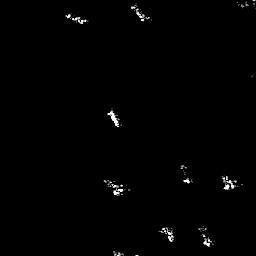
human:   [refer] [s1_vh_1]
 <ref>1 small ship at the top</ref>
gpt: <box>[[50, 1, 58, 8, 0]]</box>

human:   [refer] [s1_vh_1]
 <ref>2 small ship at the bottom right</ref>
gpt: <box>[[84, 67, 92, 74, 0]], [[76, 87, 83, 96, 0]]</box>

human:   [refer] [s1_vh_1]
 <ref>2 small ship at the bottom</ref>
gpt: <box>[[39, 69, 48, 76, 0]], [[61, 86, 67, 95, 0]]</box>

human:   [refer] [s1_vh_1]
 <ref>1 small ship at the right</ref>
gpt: <box>[[69, 63, 75, 72, 0]]</box>